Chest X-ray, PA view. Patient: 62 years old, sex M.
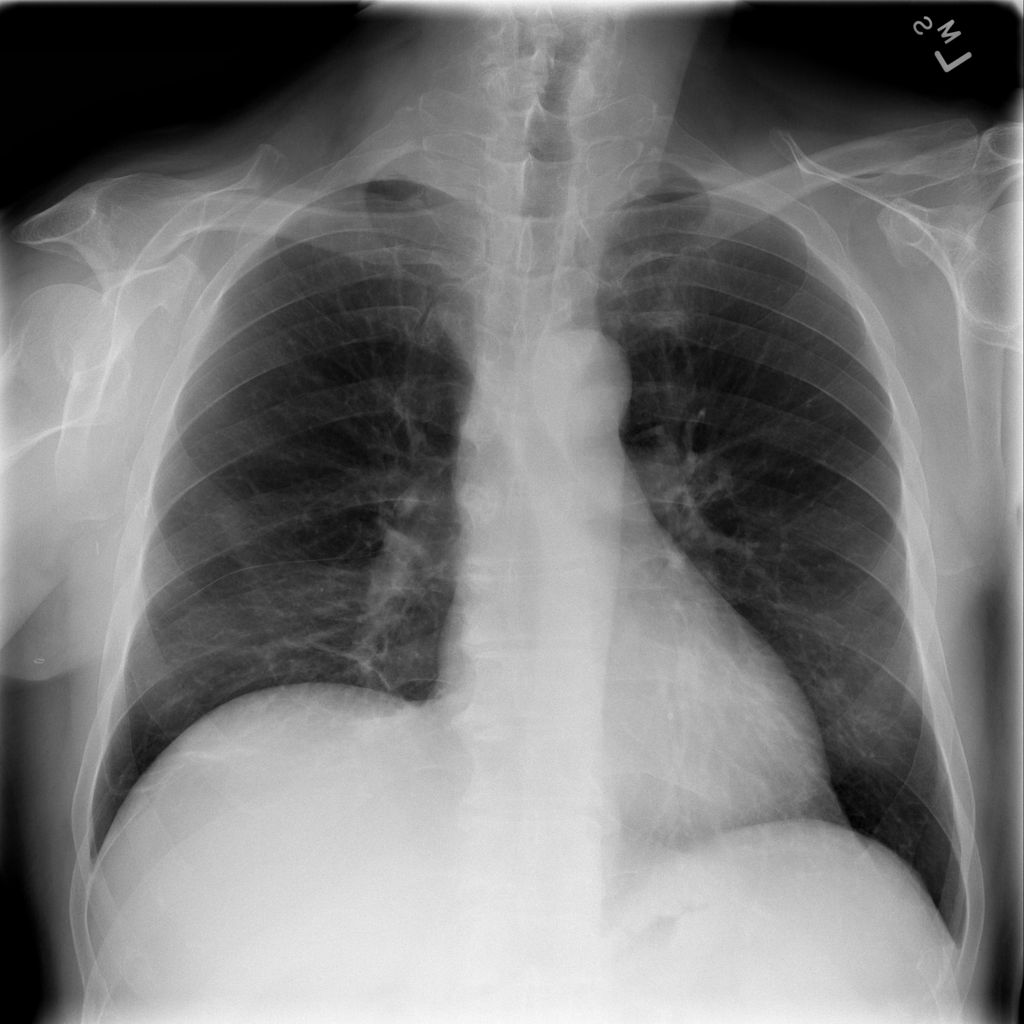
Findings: No Finding